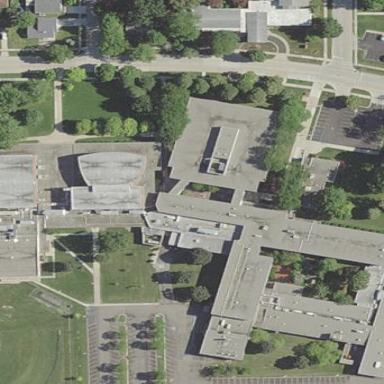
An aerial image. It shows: School building.